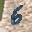
Label: 6